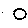
Label: moon